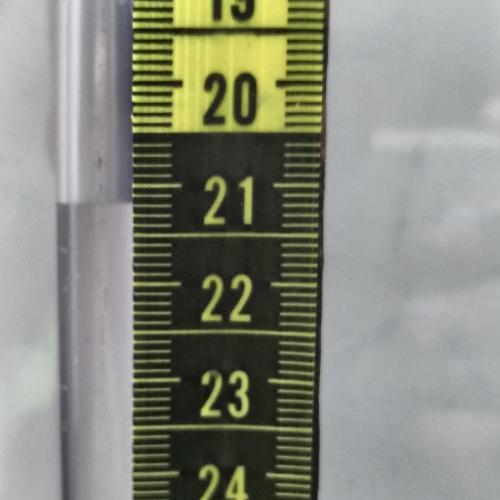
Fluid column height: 21.2 cm